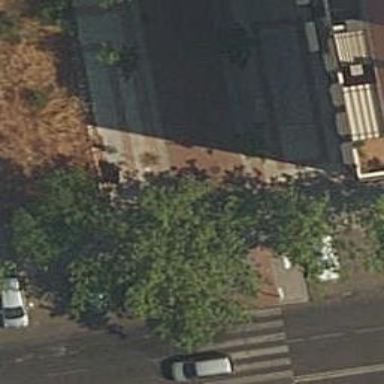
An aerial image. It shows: Pedestrian road.